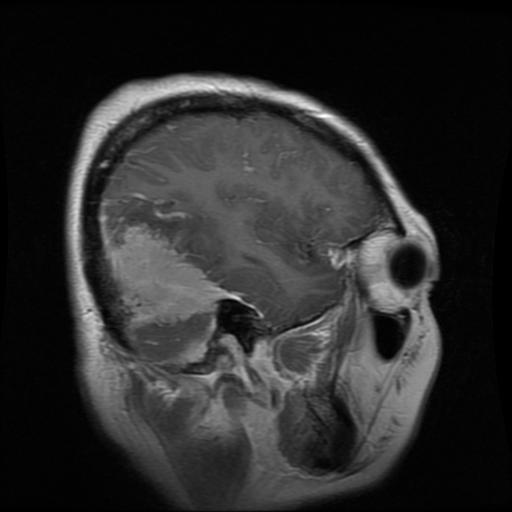
Label: meningioma